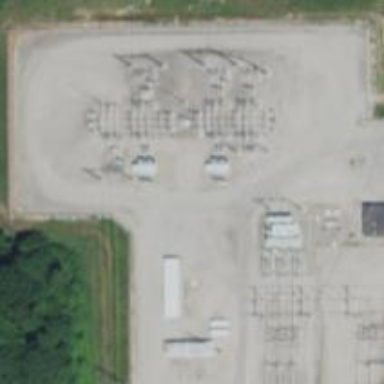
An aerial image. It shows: Switch for power supply.